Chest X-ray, PA view. Patient: 29 years old, sex F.
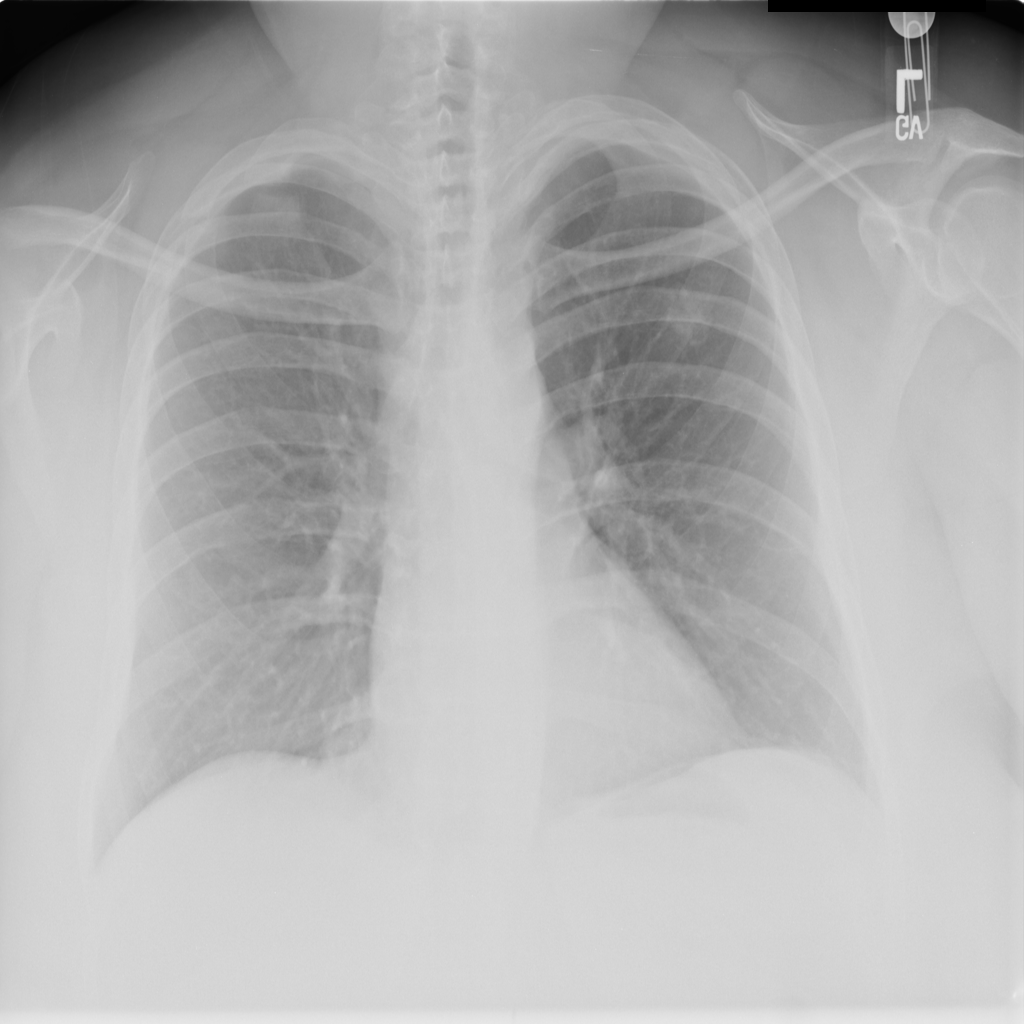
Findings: No Finding